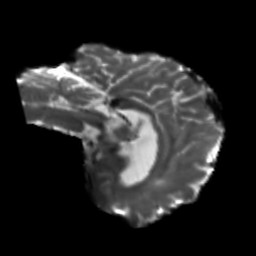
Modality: T2w
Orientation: sagittal
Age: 60
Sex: female
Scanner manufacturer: siemens
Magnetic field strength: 3 T
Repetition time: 5.47 s
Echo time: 0.0854 s